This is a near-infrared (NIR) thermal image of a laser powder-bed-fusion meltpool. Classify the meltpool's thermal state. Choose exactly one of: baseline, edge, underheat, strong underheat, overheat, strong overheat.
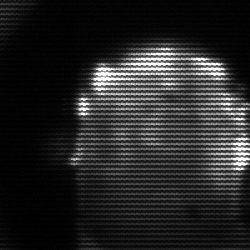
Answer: baseline